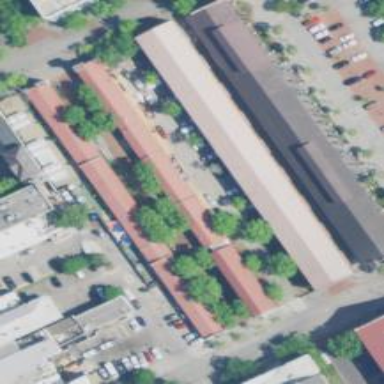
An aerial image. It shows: Gabled building with metal roof. It serves as bus station and public transport station.